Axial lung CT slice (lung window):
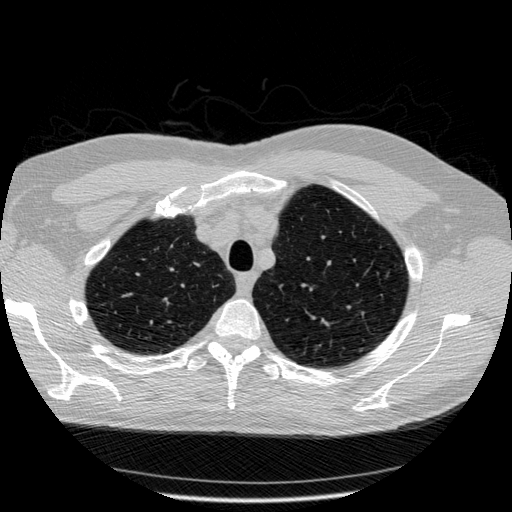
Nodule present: no